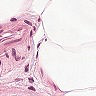
Metastatic tissue present: no